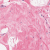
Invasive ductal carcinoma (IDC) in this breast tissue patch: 0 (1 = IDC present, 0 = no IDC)